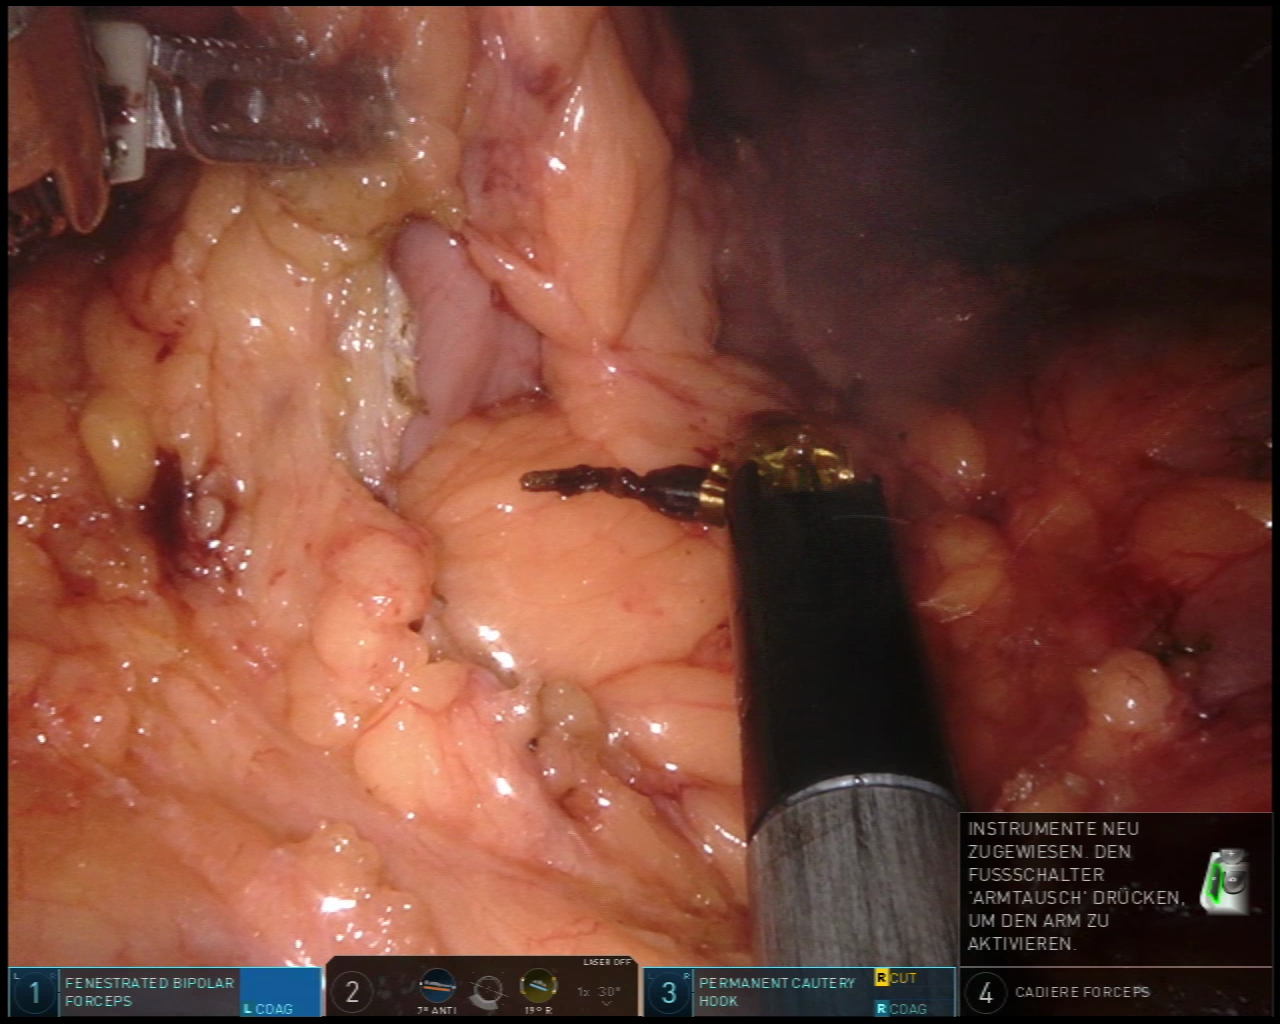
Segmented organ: stomach
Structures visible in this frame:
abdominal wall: yes
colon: yes
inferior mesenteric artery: no
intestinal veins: no
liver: yes
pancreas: no
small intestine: no
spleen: no
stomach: yes
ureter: no
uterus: no
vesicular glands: no